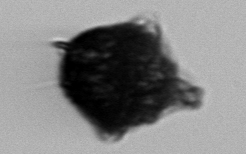
Label: Gonyaulax